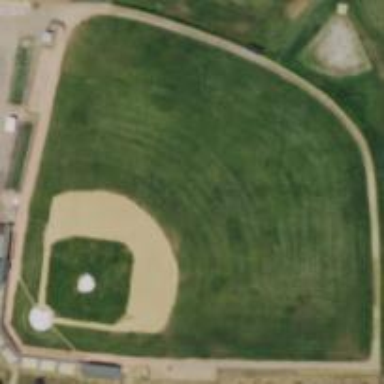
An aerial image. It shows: Baseball pitch for leisure land activities.